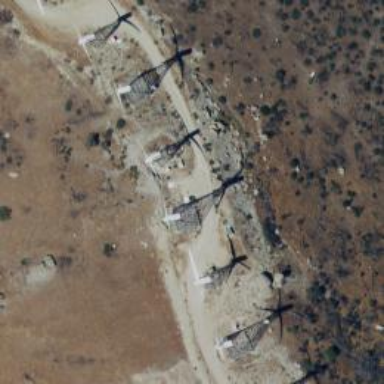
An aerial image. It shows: Wind generator powered by horizontal axis wind turbine.